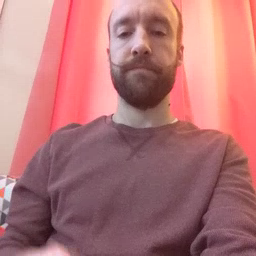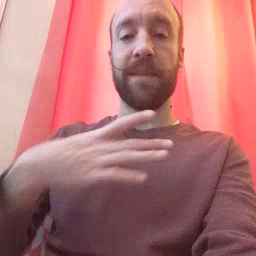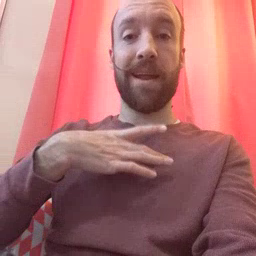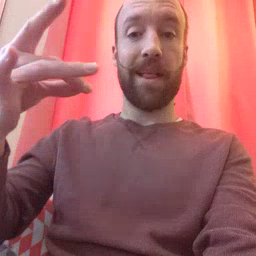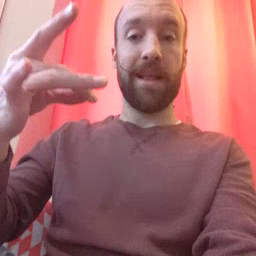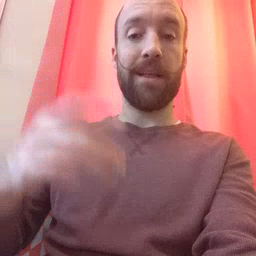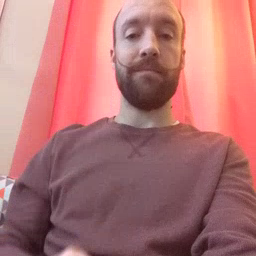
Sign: like